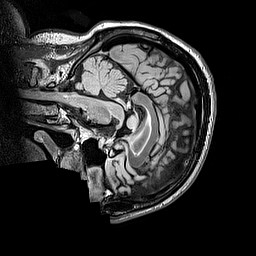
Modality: FLAIR
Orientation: sagittal
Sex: male
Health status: ill
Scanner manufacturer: siemens
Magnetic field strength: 3 T
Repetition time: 5 s
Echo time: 0.388 s